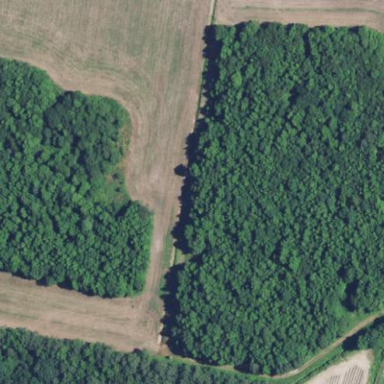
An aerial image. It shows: Beautiful woodland area.